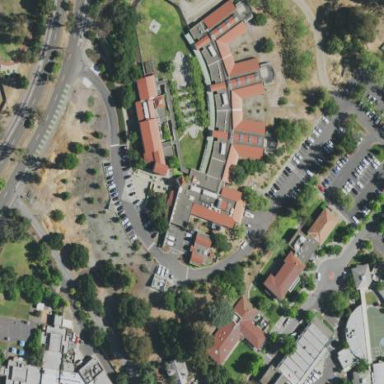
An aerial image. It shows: Hospital building.